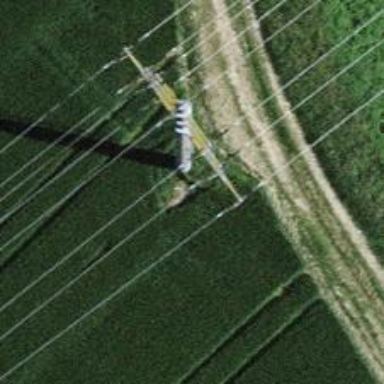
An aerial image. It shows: Power tower.